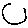
Label: moon